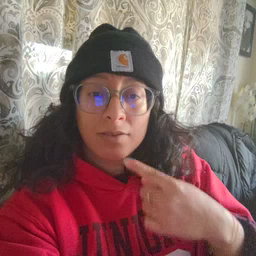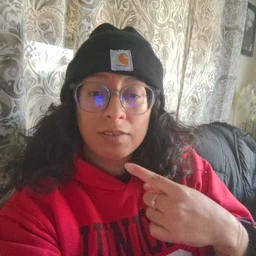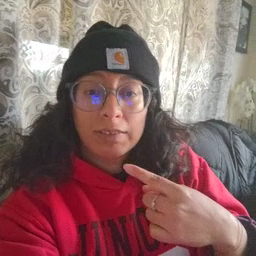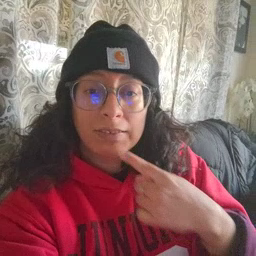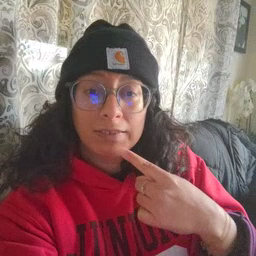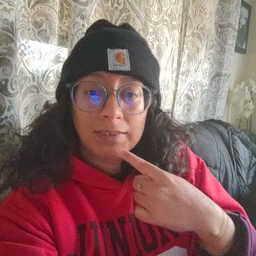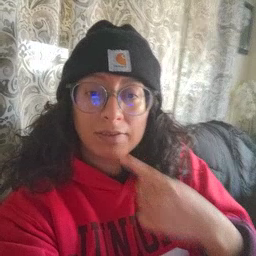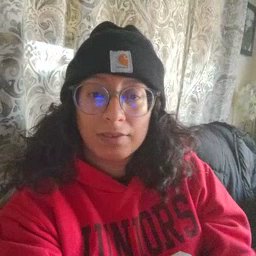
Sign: say